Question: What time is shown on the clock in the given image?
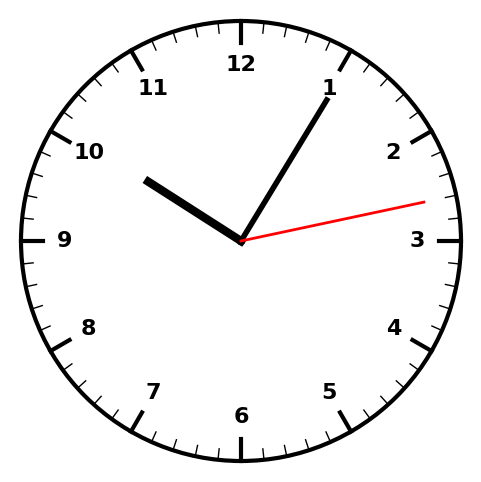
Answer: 10:05:13